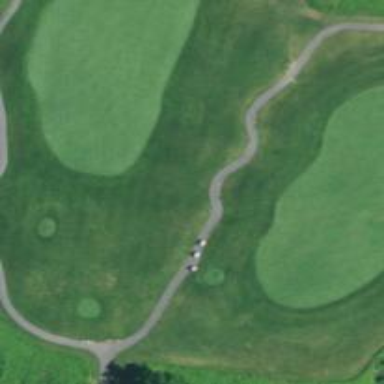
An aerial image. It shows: Path for both road and golf.